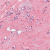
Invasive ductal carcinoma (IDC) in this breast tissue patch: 0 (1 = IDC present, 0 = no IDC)